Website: crate-barrel
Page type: account-selection
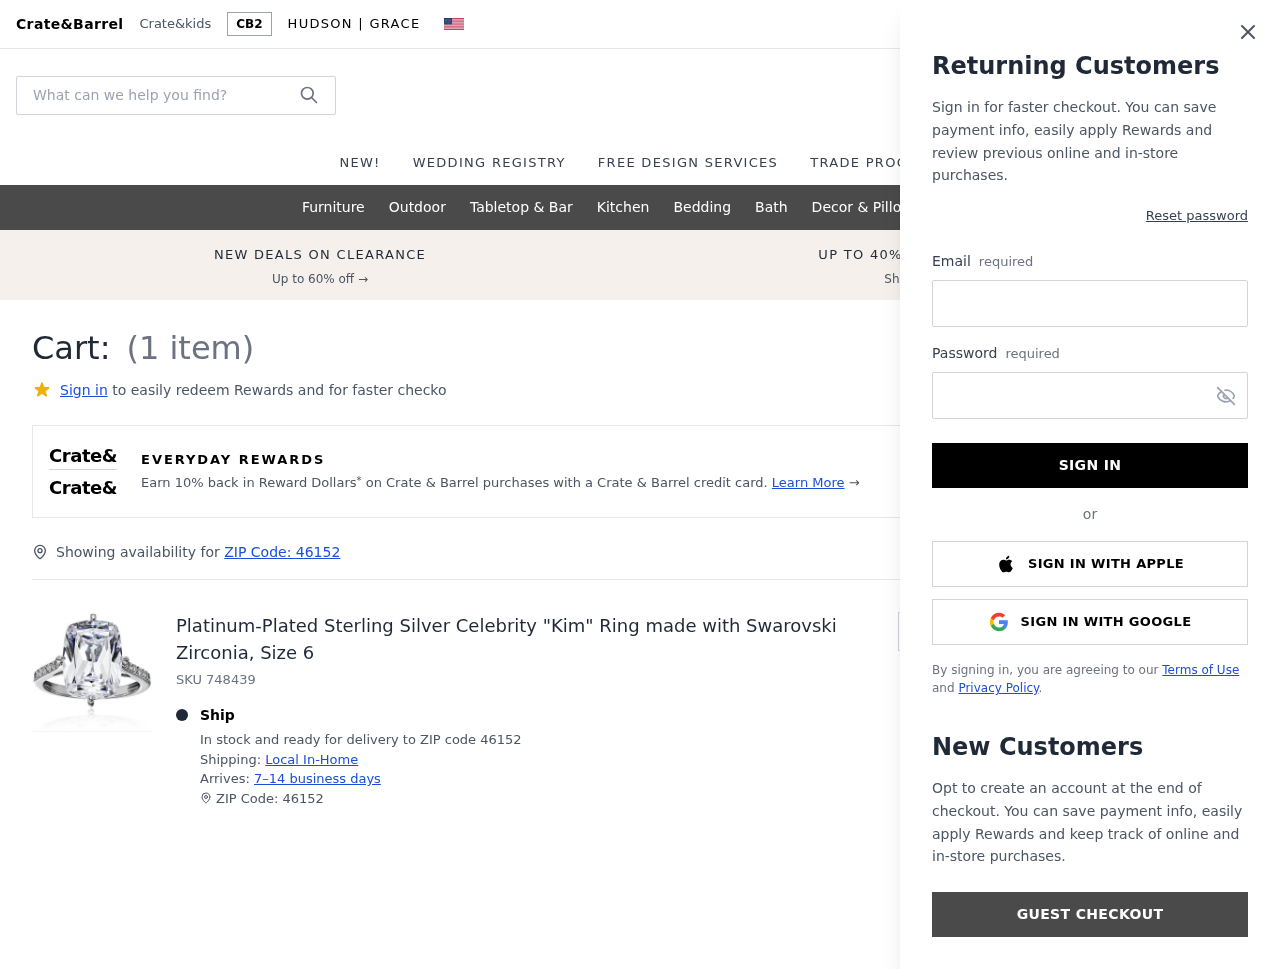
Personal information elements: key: PII_EMAIL
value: michael.jimenez@yahoo.com
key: PII_POSTCODE
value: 46152
Product elements: key: PRODUCT1_NAME
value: Platinum-Plated Sterling Silver Celebrity "Kim" Ring made with Swarovski Zirconia, Size 6
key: PRODUCT1_QUANTITY
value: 1
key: PRODUCT1_SKU
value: SKU 748439
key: PRODUCT1_ORIGINAL_PRICE
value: $47.24
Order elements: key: ORDER_NUM_ITEMS
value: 1
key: ORDER_SUBTOTAL
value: $37.79
Search elements: key: HEADER_SEARCH
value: What can we help you find?